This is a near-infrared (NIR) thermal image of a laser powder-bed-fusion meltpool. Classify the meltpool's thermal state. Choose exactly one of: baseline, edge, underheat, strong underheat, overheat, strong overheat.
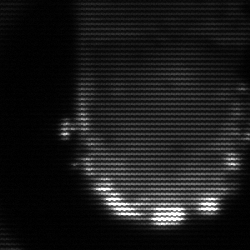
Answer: baseline